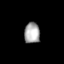
Tissue: skin
Cell type: Others
Senescence score: 0.6745
Nuclear area (px): 319
Mean DAPI intensity: 168.646